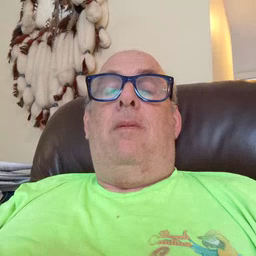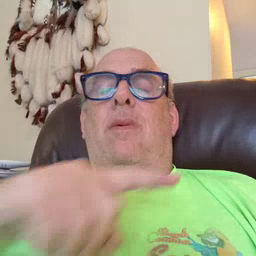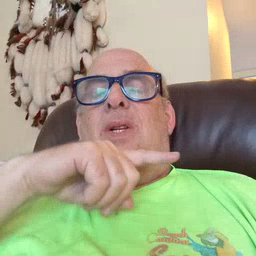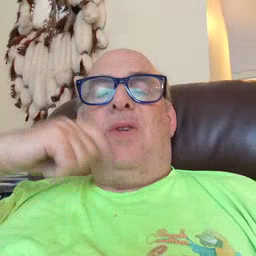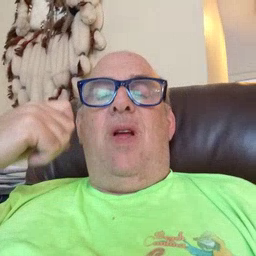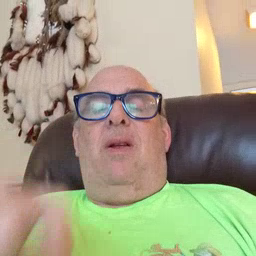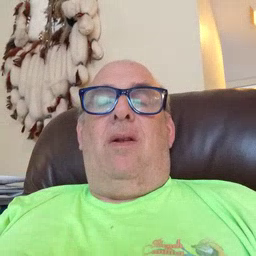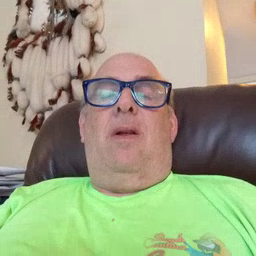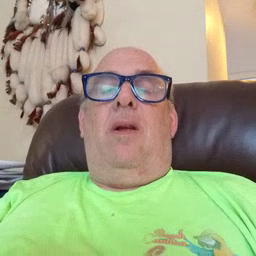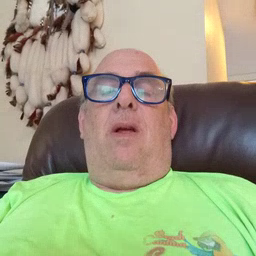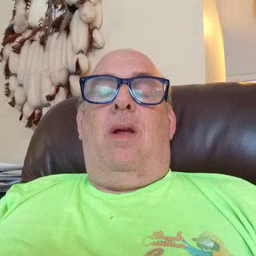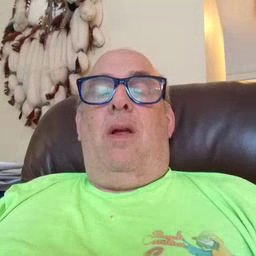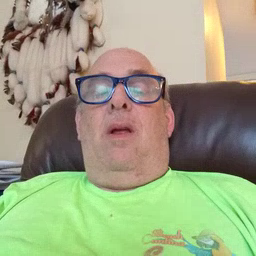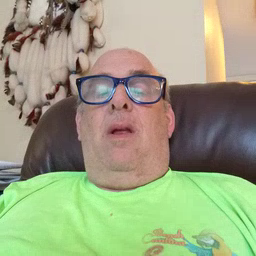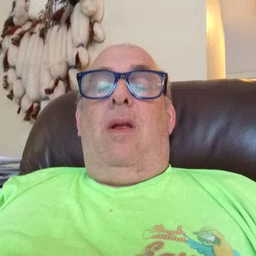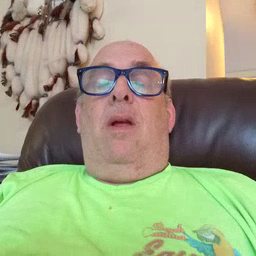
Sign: dry